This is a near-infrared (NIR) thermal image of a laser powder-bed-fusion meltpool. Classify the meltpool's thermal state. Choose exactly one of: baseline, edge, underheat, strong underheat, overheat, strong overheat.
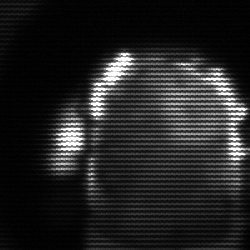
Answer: baseline